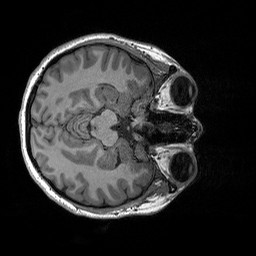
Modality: T1w
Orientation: axial
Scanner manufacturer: siemens
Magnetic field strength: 3 T
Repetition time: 2.3 s
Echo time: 0.00298 s